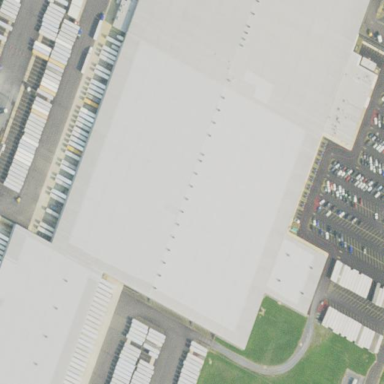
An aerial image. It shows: Industrial building serving as post depot.